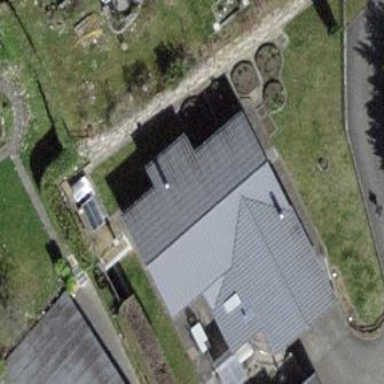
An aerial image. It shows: Building with tiled roof.